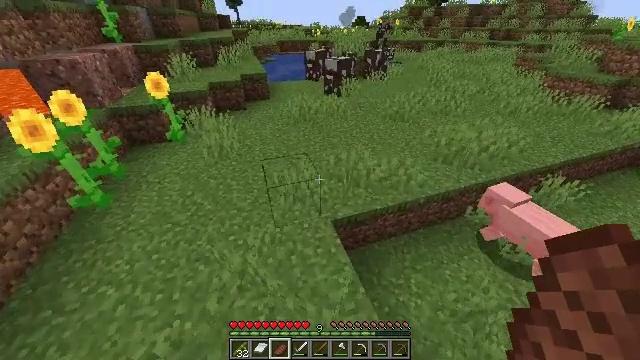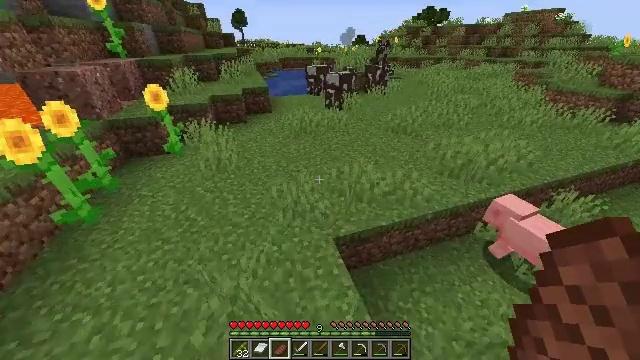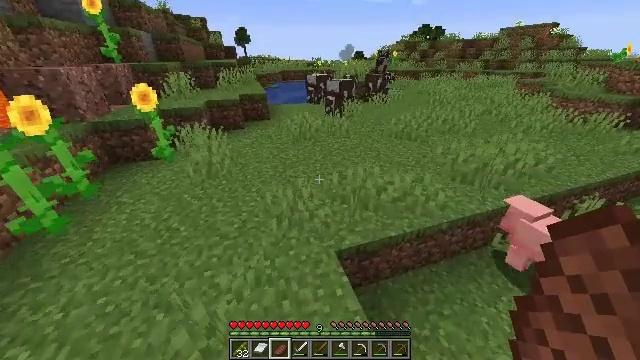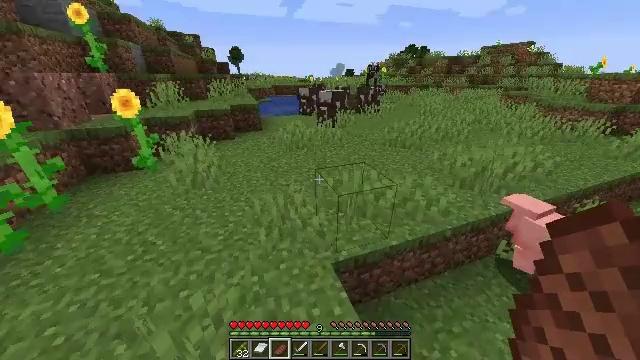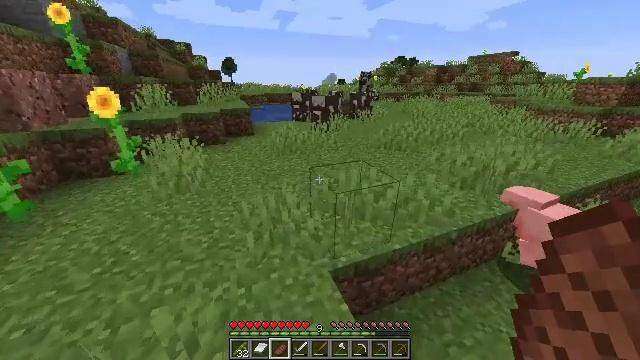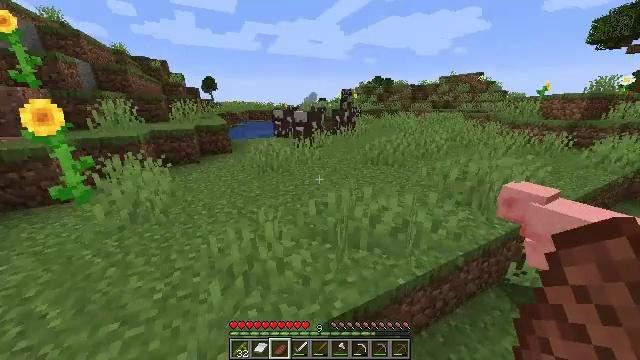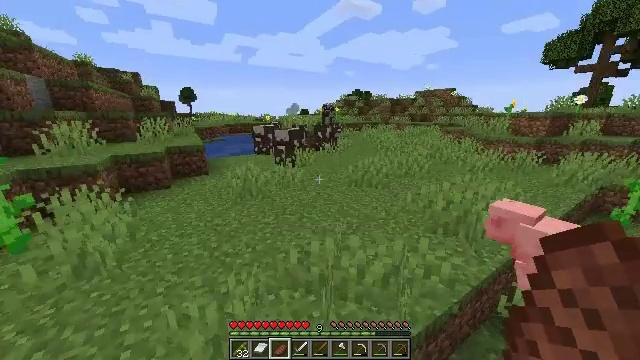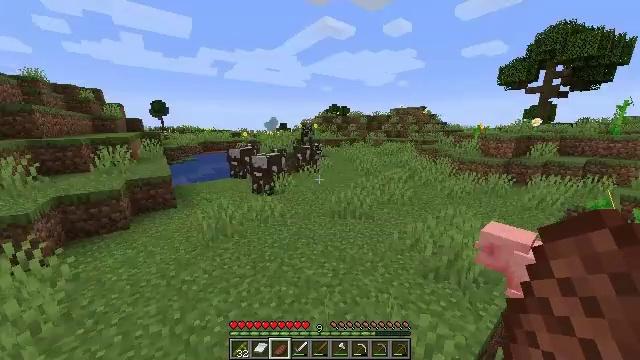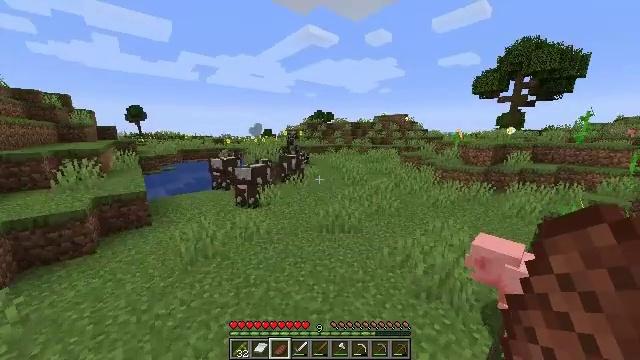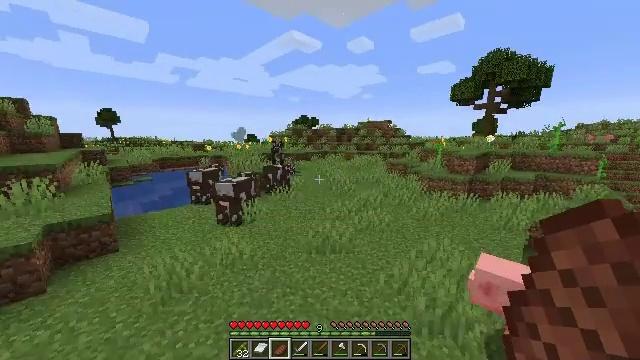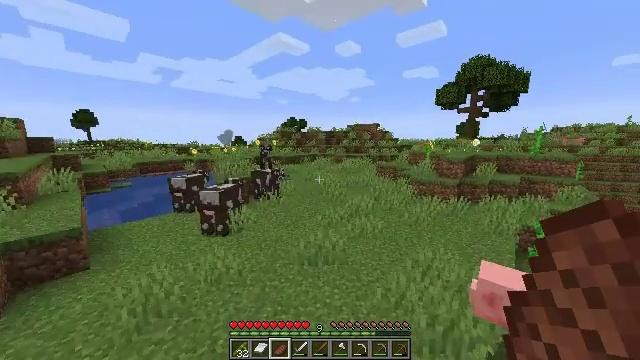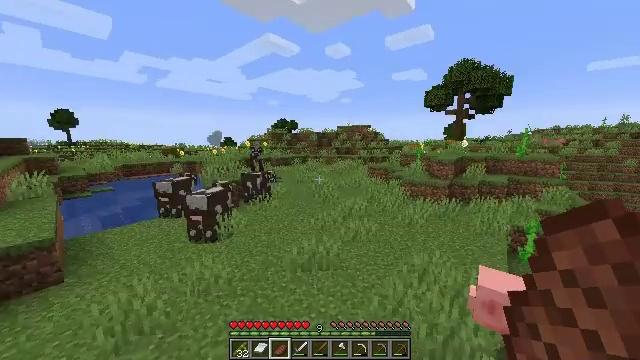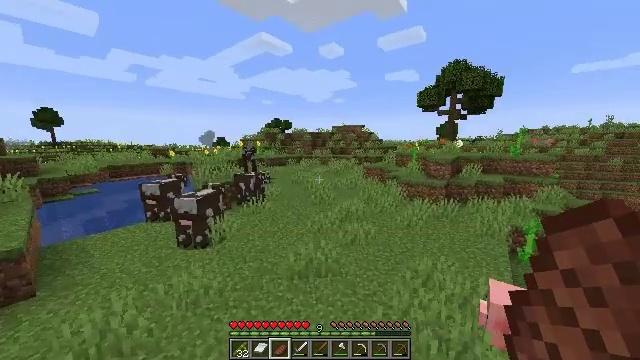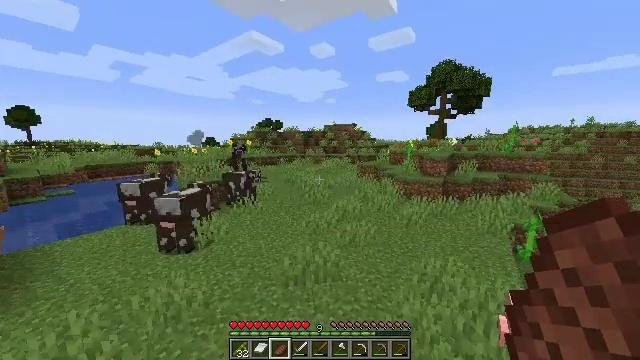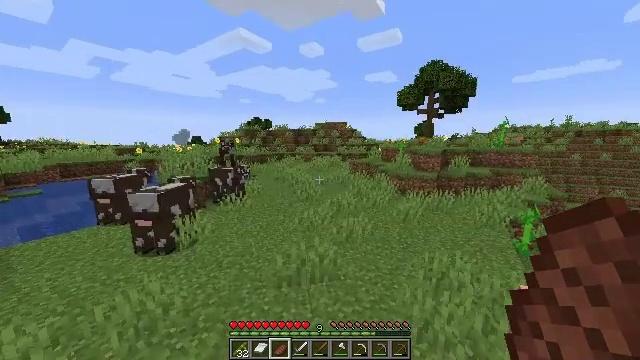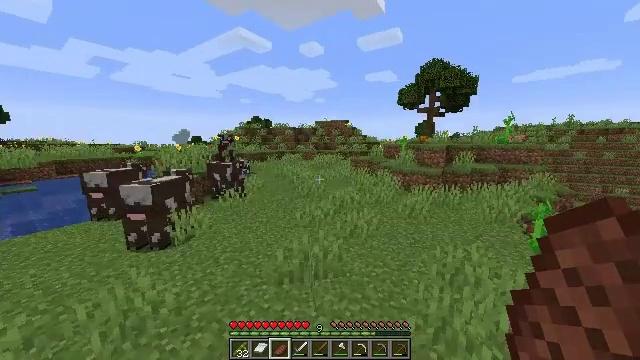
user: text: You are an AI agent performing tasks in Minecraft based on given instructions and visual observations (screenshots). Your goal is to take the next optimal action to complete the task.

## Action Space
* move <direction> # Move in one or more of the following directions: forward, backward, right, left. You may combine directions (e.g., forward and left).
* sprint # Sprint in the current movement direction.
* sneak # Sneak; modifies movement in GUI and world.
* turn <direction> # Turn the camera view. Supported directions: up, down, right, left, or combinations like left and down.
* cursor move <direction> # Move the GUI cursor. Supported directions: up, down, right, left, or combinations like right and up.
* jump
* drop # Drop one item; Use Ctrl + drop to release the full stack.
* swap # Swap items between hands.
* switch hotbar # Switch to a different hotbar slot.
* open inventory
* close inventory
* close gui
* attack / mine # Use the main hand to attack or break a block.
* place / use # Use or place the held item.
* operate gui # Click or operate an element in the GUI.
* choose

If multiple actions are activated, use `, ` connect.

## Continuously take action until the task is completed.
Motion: motion action
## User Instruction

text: Harvest sweet berries by mining the bush.
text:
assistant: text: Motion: move forward, sprint, turn up
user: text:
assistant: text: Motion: move forward, turn up
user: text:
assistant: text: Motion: move forward, turn right and up
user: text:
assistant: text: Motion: move forward, turn right and up
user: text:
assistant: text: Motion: move forward, turn right and up
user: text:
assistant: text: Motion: move forward, turn right and up, jump
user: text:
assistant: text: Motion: move forward, turn right and up, jump
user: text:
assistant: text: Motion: move forward, turn right and up, jump
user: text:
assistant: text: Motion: move forward, turn right and up, jump
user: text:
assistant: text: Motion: move forward, turn right, jump
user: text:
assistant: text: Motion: move forward, turn right, jump
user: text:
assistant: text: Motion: move forward, turn right, jump
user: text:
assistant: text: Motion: move forward, turn right, jump
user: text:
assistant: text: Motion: move forward, turn right, jump
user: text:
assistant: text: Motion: move forward, jump
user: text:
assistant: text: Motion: move forward, jump
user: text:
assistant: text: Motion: move forward, jump
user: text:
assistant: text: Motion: move forward, jump
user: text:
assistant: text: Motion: move forward, jump
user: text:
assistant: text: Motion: move forward, turn left, jump
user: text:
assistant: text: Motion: move forward and move right, turn left and down
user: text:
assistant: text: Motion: move forward and move right, turn left
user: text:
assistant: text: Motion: move forward and move right, turn left
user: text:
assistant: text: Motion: move right, turn left
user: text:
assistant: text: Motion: move right, turn left
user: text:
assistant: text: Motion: move right, turn left
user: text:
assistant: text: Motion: move right, turn left
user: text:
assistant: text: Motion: move right, turn left
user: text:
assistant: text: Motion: move right
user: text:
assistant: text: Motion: no_op